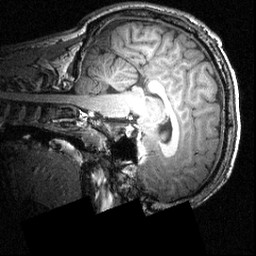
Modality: T1w
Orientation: sagittal
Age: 21
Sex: male
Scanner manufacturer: siemens
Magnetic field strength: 3.951 T
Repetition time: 1.5 s
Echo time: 0.00335 s